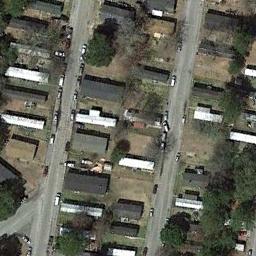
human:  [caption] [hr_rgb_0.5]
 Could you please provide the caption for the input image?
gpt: There are many buildings in the mobile home park .

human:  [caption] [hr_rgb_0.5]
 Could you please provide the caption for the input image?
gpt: Here is a 90 degree turn road with rows of mobile homes on both sides .

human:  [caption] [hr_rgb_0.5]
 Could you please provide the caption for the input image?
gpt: The mobile home park is on the bare land next to some trees and parkway .

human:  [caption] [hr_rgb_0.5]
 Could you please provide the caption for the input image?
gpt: The mobile home park has some mobile homes of different colors and trees and two roads go through the mobile home park .

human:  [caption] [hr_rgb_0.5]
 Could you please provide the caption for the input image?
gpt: There are some white buildings and black buildings on the mobile home park .